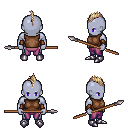
a pixel art fantasy rpg character, male body template, dark elf, purple skin, brown sleeveless shirt, magenta pants, white blonde mohawk hairstyle, cloth bracers, metal boots, spear, four views (front, back, left, right), 2x2 character sprite sheet, small pixel art, hard edges, no anti-aliasing